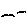
Label: bird